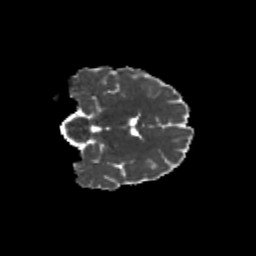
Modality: MD
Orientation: coronal
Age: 9
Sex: male
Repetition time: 9.512 s
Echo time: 0.089 s